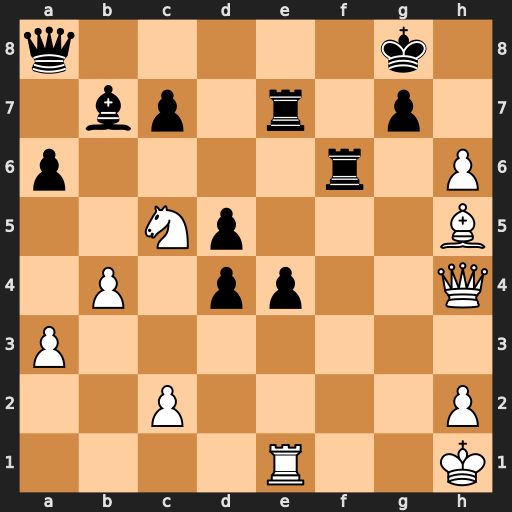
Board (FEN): q5k1/1bp1r1p1/p4r1P/2Np3B/1P1pp2Q/P7/2P4P/4R2K
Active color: w
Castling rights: -
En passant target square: -
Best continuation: hxg7 Rxg7 Qxf6